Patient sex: F
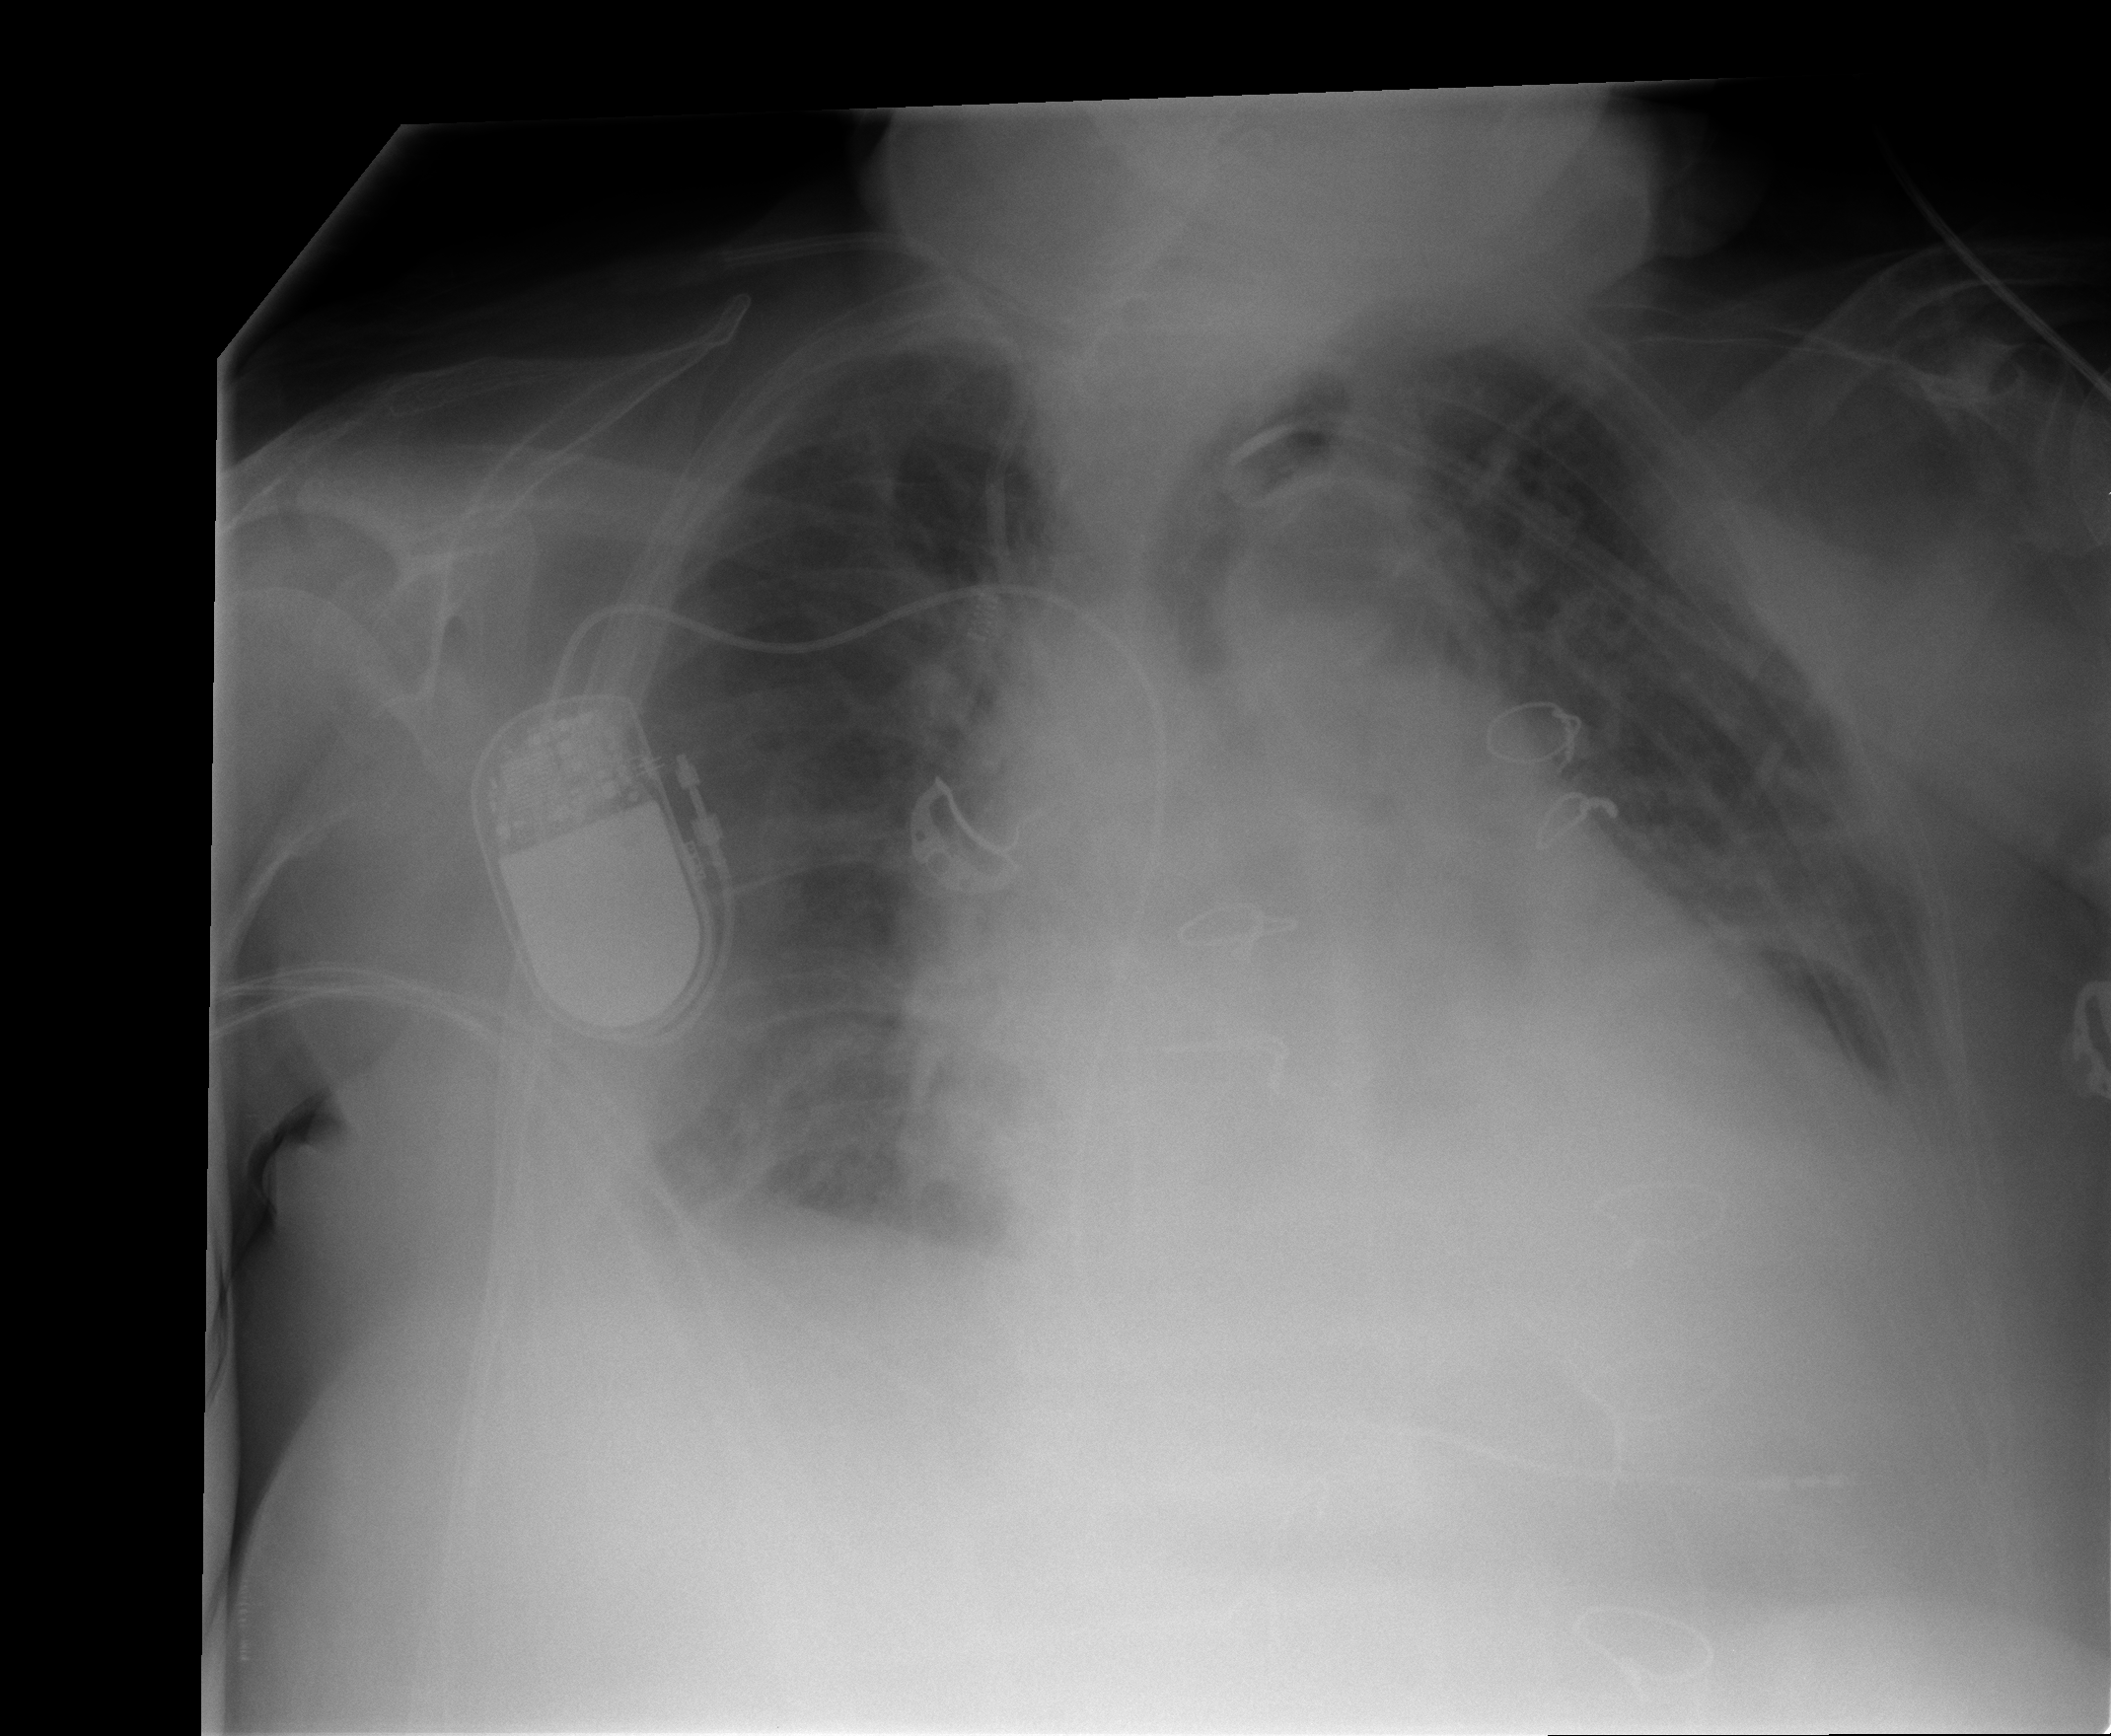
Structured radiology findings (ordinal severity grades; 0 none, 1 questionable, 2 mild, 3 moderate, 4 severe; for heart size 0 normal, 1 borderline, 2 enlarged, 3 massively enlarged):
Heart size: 2
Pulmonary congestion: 2
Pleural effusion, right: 2
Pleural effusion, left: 2
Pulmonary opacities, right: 2
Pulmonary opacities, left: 2
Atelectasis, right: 0
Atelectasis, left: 0